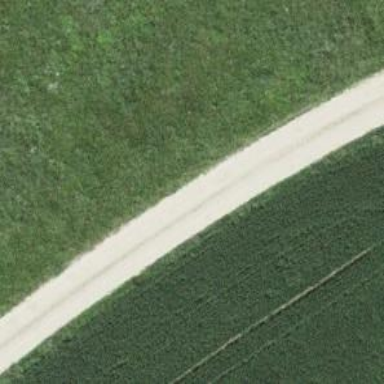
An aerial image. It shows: Gravel track with grade2 quality.